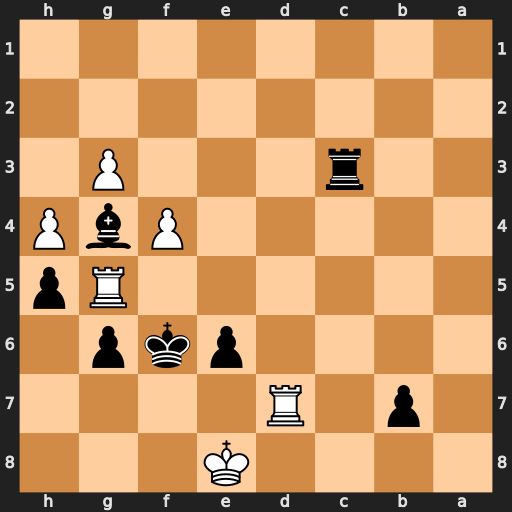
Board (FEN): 4K3/1p1R4/4pkp1/6Rp/5PbP/2r3P1/8/8
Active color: b
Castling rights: -
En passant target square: -
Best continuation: Rc8+ Rd8 Rxd8+ Kxd8 Bf5 g4 hxg4